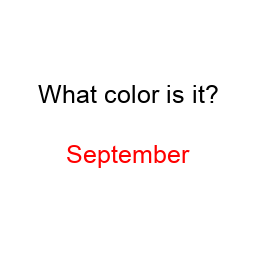
Color: red
Background color: white
Question text color: black